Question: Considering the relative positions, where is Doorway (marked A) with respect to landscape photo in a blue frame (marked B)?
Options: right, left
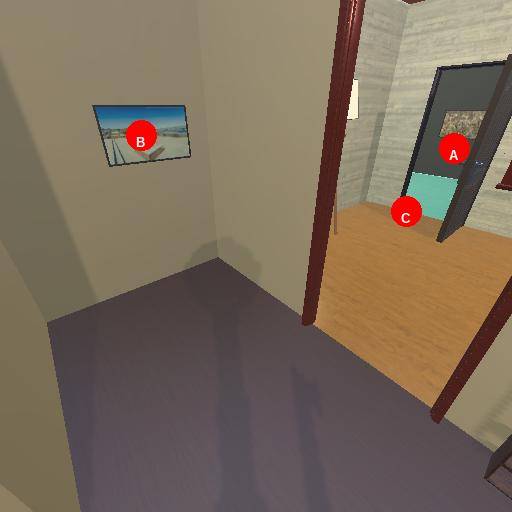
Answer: right